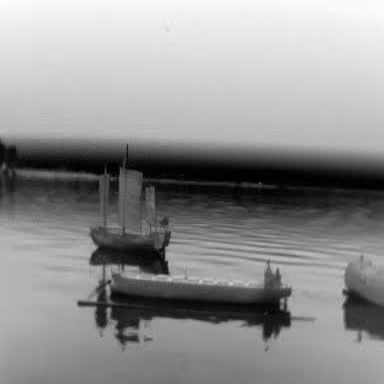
There are three objects shown in the infrared image, including a sailboat, a liner, and a container_ship.